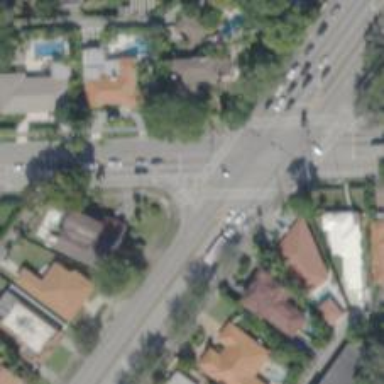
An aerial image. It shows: Traffic island located on footway.